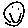
Label: smiley face